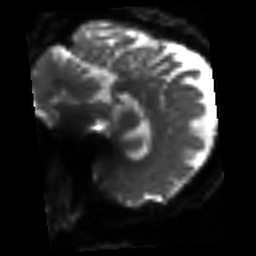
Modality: sbref
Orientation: sagittal
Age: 71
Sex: female
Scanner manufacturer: siemens
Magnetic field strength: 3 T
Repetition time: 3.2 s
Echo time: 0.081 s